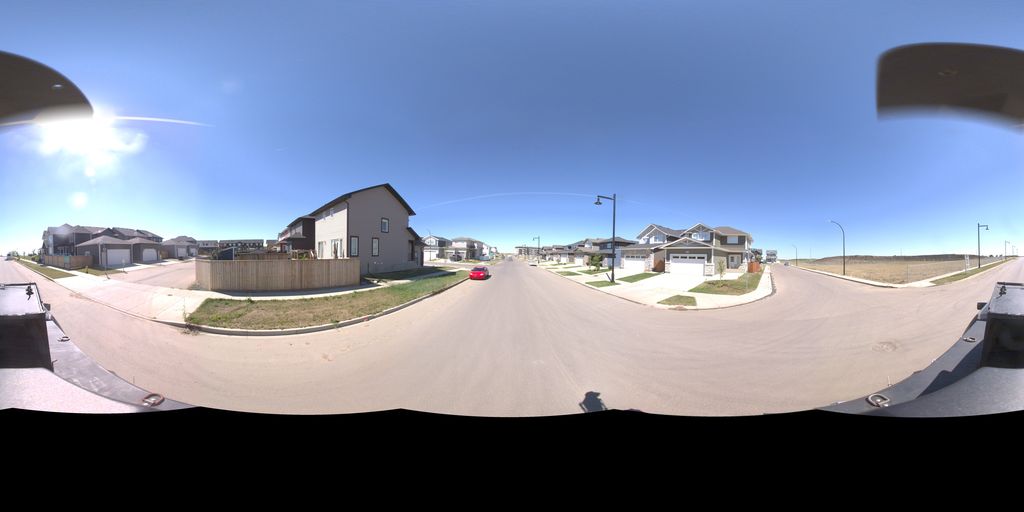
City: saskatoon